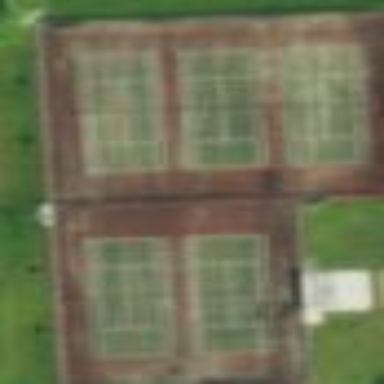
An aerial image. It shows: Tennis court in leisure pitch.